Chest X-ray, PA view. Patient: 55 years old, sex M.
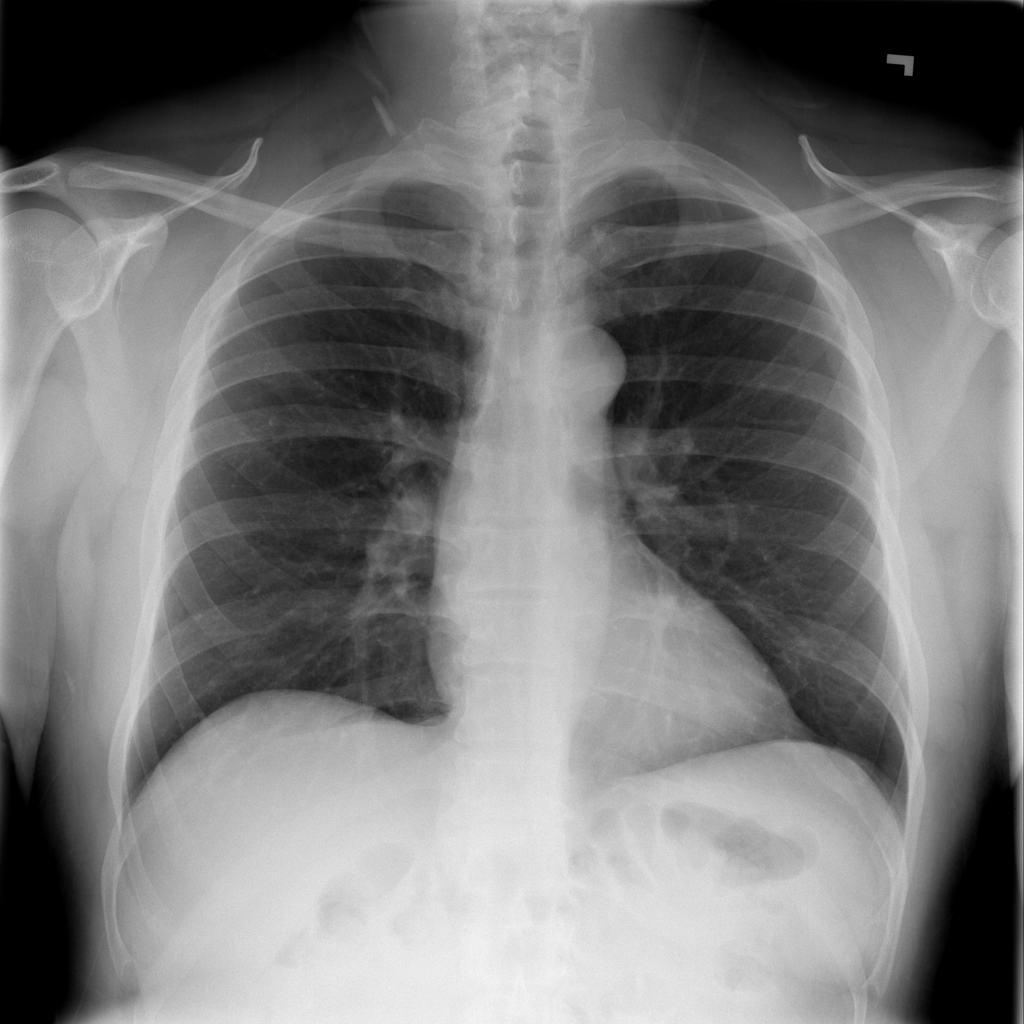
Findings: No Finding